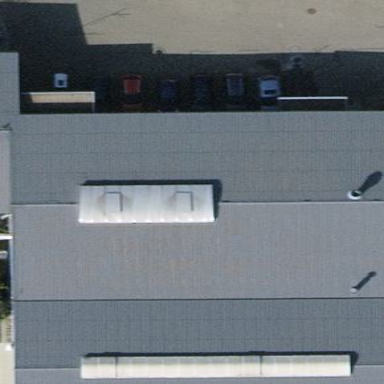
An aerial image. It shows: Industrial building.